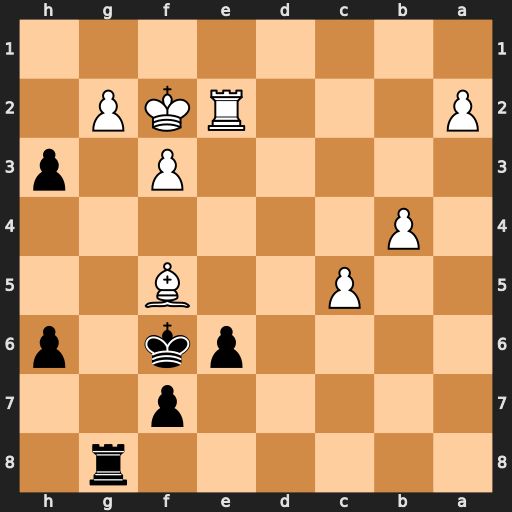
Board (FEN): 6r1/5p2/4pk1p/2P2B2/1P6/5P1p/P3RKP1/8
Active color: b
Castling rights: -
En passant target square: -
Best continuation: Rxg2+ Kf1 Rxe2